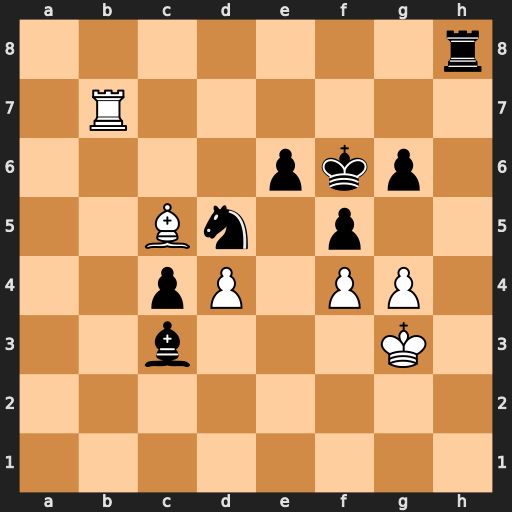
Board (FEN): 7r/1R6/4pkp1/2Bn1p2/2pP1PP1/2b3K1/8/8
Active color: w
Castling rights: -
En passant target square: -
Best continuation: g5#